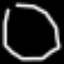
Label: octagon